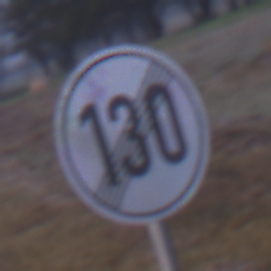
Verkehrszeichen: EndeGeschwindigkeit130
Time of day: SunriseSunset
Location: Outdoor (Nature)
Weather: Clear
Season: NotSpecified
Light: Natural